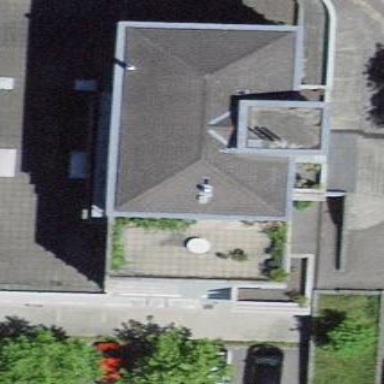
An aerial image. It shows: Part of building is shown in the image.